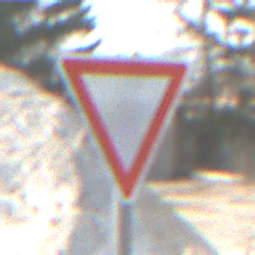
Verkehrszeichen: VorfahrtGewaehren
Umgebung: Outdoor, Suburban
Tageszeit: Midday
Wetter: PartlyCloudy
Licht: Natural
Jahreszeit: NotSpecified
Kontrast: HighContrast